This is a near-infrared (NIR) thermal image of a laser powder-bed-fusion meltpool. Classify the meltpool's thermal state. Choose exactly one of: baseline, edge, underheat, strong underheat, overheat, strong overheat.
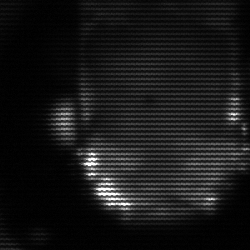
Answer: baseline